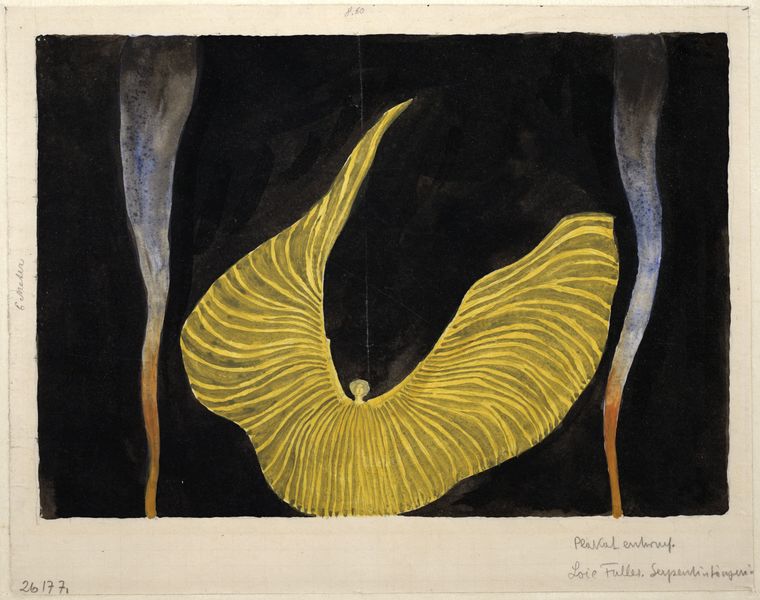
Titel: Loïe Fuller im Tanz Der Erzengel
Künstler: Koloman Moser
Standort: Wien
Institution: Albertina, Wien
Schlagwörter: blau, dunkel, flügel, kopf, gelb, bewegung, blumen, braun, frau, licht, nacht, orange, paris, schwarz, rot, tuch, fächer, tanz, arme, falten, federn, mensch, signatur, dunkelheit, gewand, gold, blatt, tänzerin, seide, fliegen, engel, schrift, abstrakt, jugendstil, spiel, flammen, flug, wirbel, lithographie, plakat, entwurf, schmetterling, tore, adern, schlangentanz, loie fuller, plakatentwurf, 26177, serpentinentanz, fuller, loie, 26177.